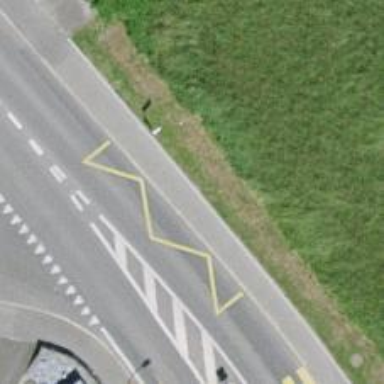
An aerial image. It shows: Bus stop with platform for public transport.